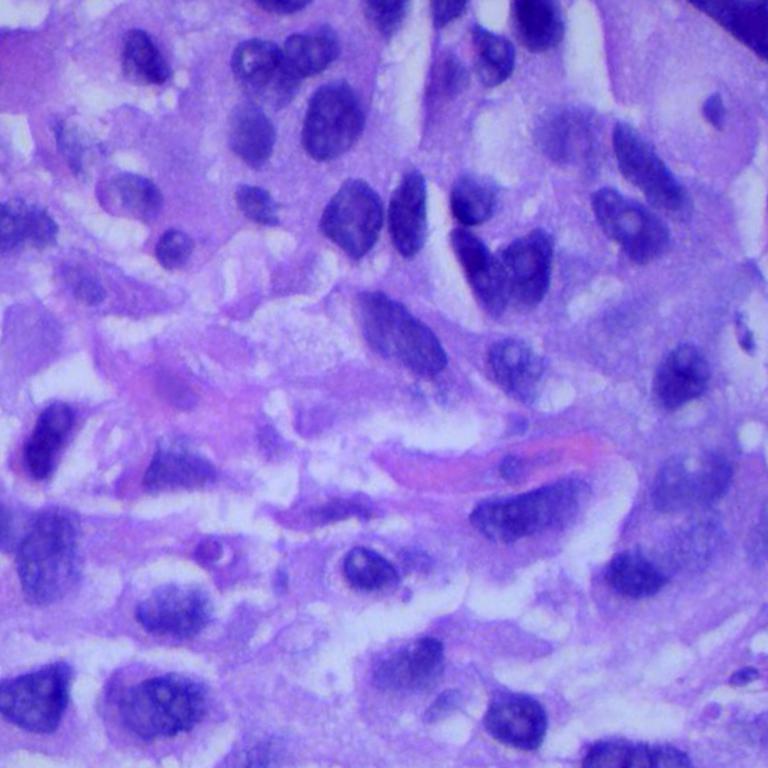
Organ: lung
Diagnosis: squamous carcinomas